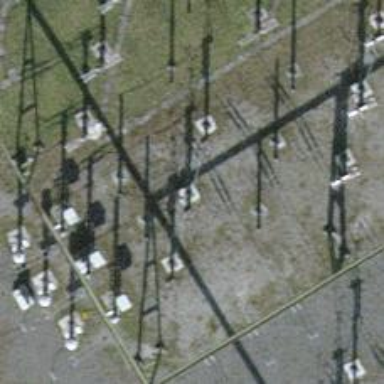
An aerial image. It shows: Power line carrying busbar.